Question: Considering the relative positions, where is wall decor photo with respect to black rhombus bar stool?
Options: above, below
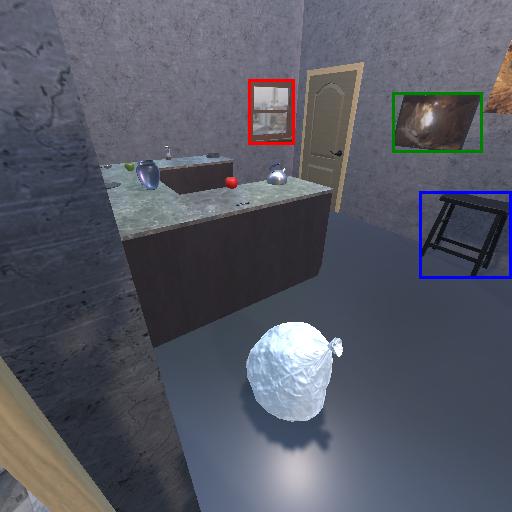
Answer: above